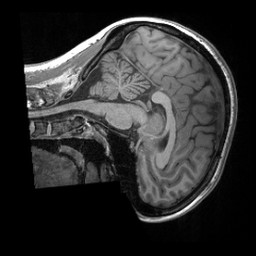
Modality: T1w
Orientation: sagittal
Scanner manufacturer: siemens
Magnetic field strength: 3 T
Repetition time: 2.3 s
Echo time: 0.00302 s